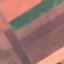
Label: AnnualCrop